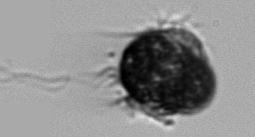
Label: Mesodinium